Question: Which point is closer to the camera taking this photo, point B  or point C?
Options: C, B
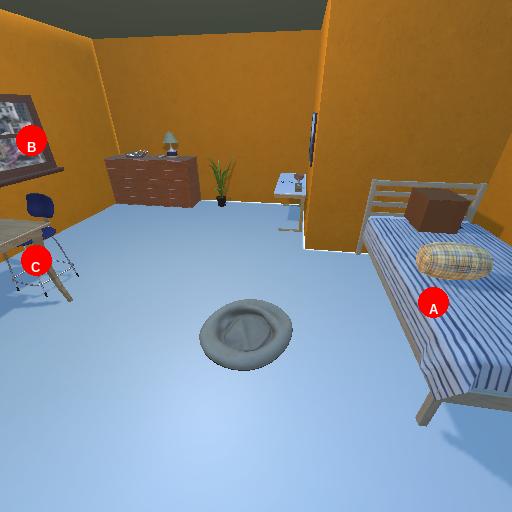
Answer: C